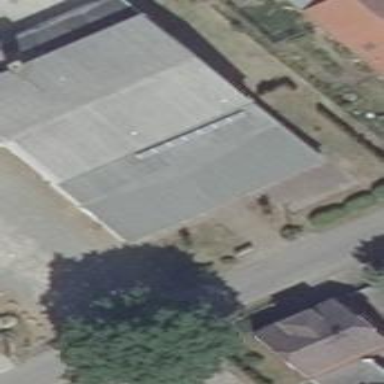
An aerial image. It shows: Community centre.